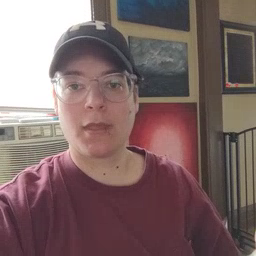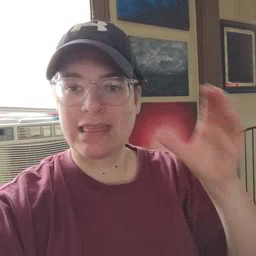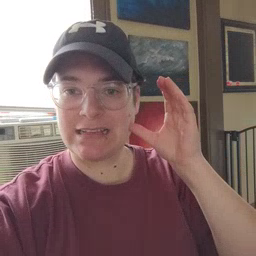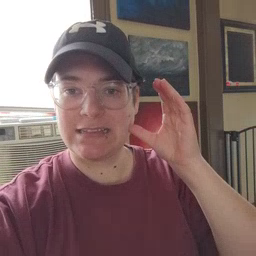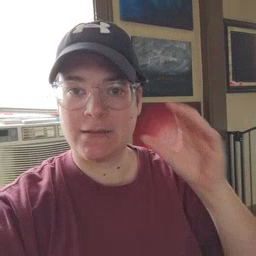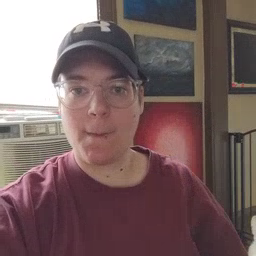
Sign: listen